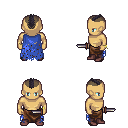
a pixel art fantasy rpg character, male body template, human, tanned skin, blue tattered cape, robe skirt, raven short mohawk hairstyle, bracelets, maroon shoes, dagger, four views (front, back, left, right), 2x2 character sprite sheet, small pixel art, hard edges, no anti-aliasing